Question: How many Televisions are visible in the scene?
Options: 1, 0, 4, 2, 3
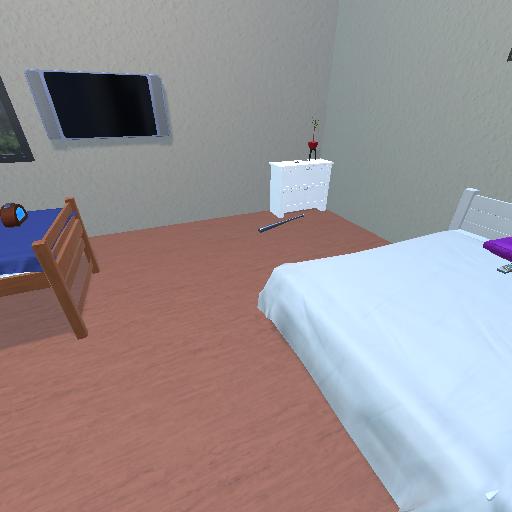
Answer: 1